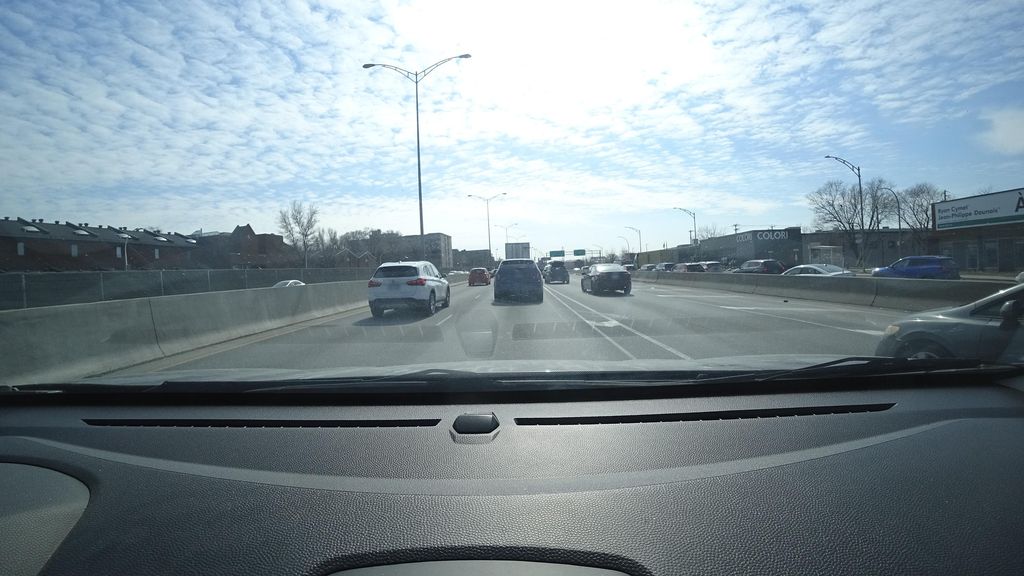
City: montreal